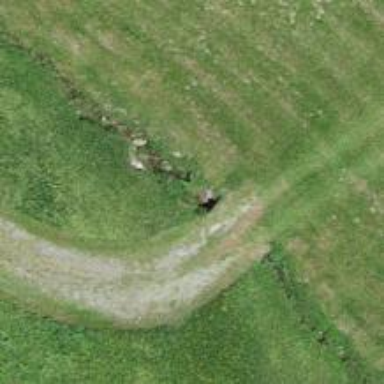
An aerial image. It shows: Culvert tunnel.